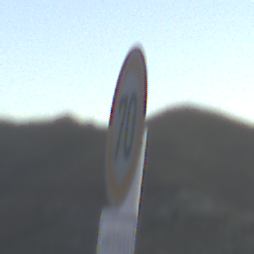
Verkehrszeichen: Geschwindigkeit70
Zusatzzeichen unten: ZeitangabenMitBeschraenkungAufWochentage7
Umgebung: Outdoor, Nature
Tageszeit: SunriseSunset
Wetter: Clear
Licht: Natural
Jahreszeit: NotSpecified
Kontrast: HighContrast